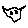
Label: cat